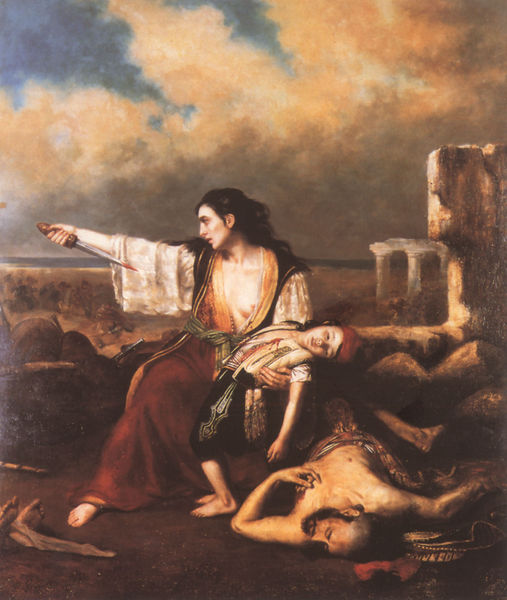
Titel: Szene der Flucht aus Missolonghi
Künstler: Francois-Emile de Lansac
Institution: Missolonghi, Pinakothek
Schlagwörter: blau, felsen, gemälde, himmel, mann, nackt, wolken, sitzen, abend, brust, frankreich, frau, profil, rock, gesichter, leiche, messer, mord, tod, tot, haare, familie, frau kind, kind, kinder, füße, liegen, romantik, oberkörper, ruine, blut, orient, selbstmord, tote, ruinen, tracht, böcklin, dolch, griechenland, erstochen, ersticht, tötet, totet, 1820, +kind, himmel drama, chios, katastrophenmalerei